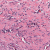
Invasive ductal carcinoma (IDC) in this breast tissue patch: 0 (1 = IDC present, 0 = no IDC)